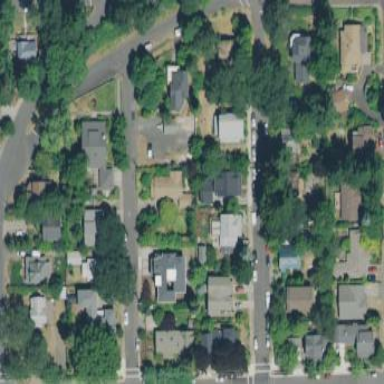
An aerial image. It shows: Residential area composed of single-family homes.